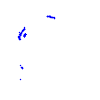
Particle: pion